Interaction volume radius: 10 \u00c5
Interaction volume height: 15 \u00c5
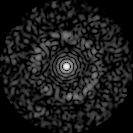
Disorder parameter: 0.8278